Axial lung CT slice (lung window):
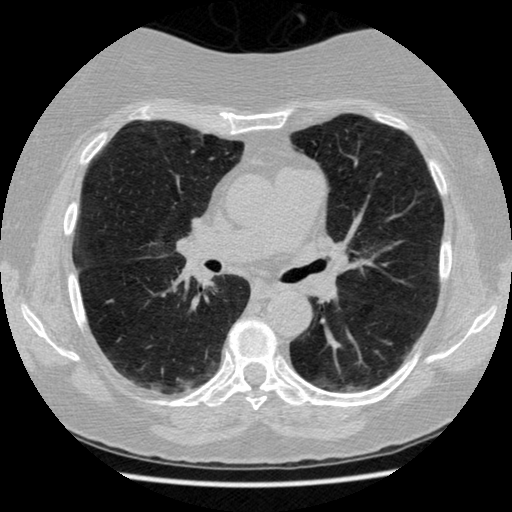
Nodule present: no